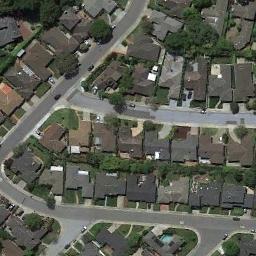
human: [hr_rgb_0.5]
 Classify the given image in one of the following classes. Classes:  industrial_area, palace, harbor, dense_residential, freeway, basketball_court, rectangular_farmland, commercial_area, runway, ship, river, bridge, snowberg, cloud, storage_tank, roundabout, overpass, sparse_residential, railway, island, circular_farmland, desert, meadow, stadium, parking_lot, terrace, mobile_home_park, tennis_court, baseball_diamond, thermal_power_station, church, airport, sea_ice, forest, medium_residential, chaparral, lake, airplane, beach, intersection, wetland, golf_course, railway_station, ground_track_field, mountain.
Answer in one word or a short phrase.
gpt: dense_residential